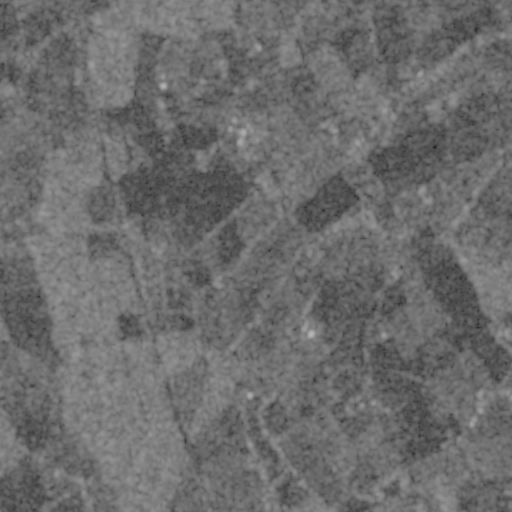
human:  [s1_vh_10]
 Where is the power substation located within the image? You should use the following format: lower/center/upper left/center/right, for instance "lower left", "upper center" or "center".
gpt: The power substation is located in the upper right of the image.
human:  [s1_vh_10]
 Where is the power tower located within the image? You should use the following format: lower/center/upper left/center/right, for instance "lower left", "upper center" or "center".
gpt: The power tower is located in the upper right of the image.
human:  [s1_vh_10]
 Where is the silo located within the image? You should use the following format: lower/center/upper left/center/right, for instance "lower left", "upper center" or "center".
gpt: The silo is located in the upper right of the image.
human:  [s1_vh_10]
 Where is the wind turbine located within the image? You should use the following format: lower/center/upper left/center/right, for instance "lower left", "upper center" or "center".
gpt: The wind turbine is located in the center of the image.
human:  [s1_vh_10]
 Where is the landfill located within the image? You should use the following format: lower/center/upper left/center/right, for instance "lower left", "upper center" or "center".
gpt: There is no landfill in the image.

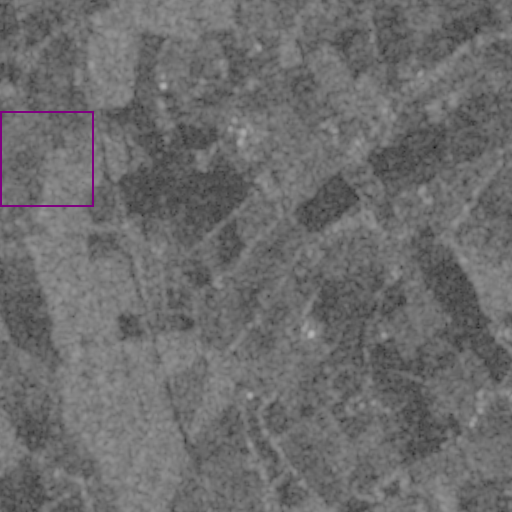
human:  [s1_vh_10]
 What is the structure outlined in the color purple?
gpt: The structure outlined in purple is a crop field.
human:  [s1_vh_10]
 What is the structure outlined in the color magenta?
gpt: There is no magenta outline.